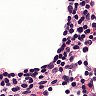
Metastatic tissue present: no